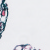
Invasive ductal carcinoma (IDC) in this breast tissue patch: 0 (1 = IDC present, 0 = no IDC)